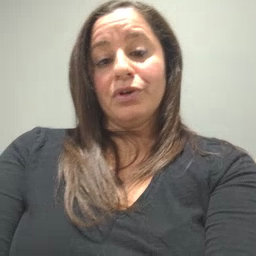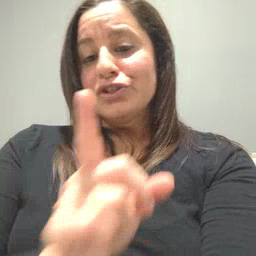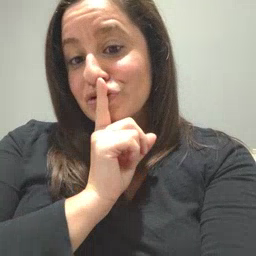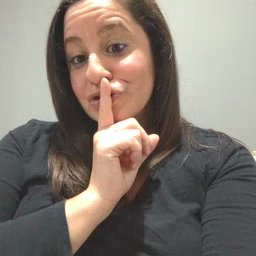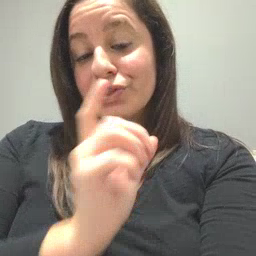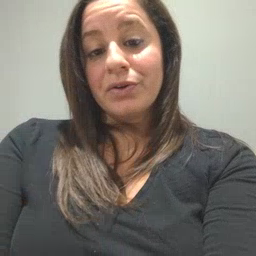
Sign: shhh